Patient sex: M
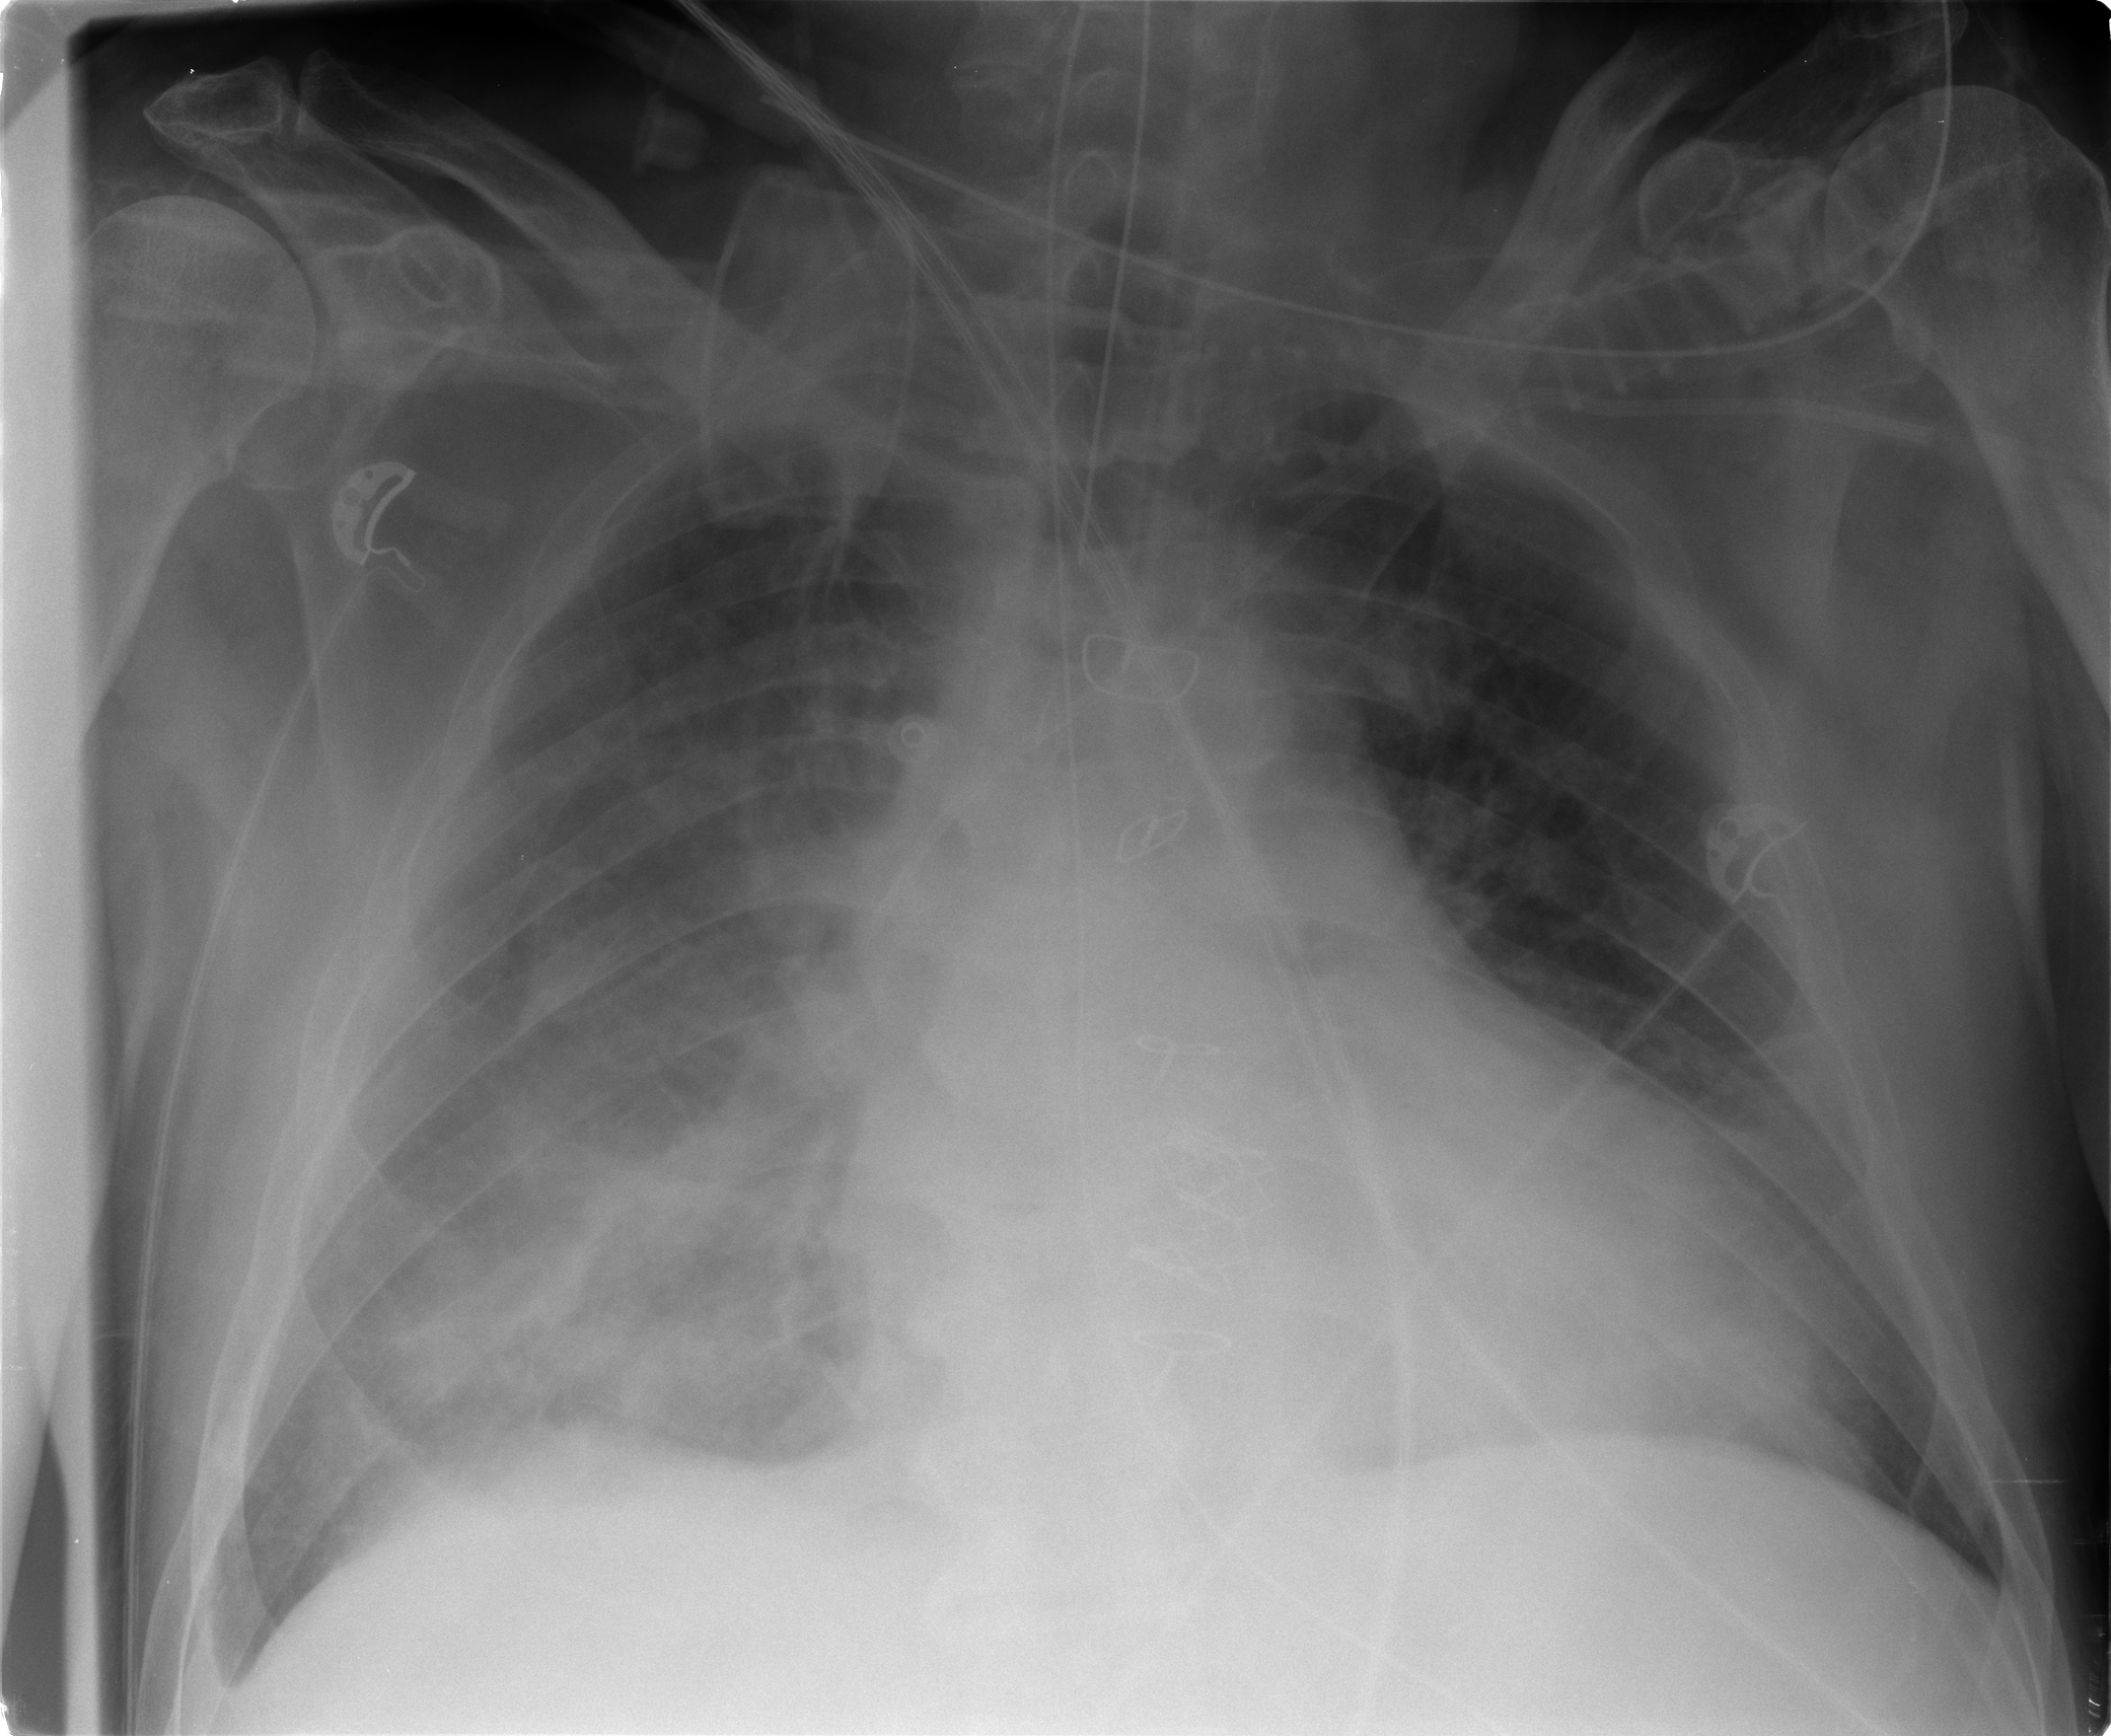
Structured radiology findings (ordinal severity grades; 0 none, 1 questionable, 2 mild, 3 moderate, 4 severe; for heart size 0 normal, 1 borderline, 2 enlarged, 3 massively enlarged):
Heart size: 2
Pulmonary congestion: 1
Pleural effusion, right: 0
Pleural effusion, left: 0
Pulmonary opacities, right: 0
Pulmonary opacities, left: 0
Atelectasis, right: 2
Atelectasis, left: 0